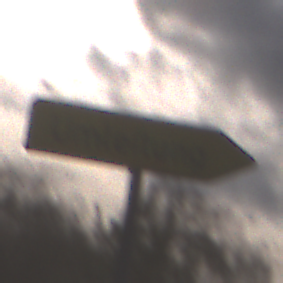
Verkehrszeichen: UmleitungswegweiserRechtsweisend
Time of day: MorningAfternoon
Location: Outdoor (Nature)
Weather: PartlyCloudy
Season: NotSpecified
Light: Natural